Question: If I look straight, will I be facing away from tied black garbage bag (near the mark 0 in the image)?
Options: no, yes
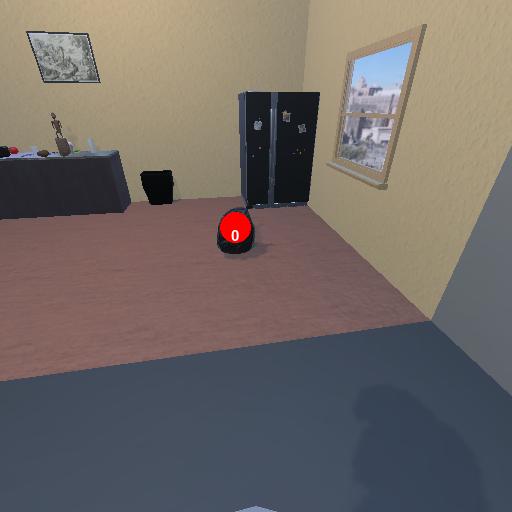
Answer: no